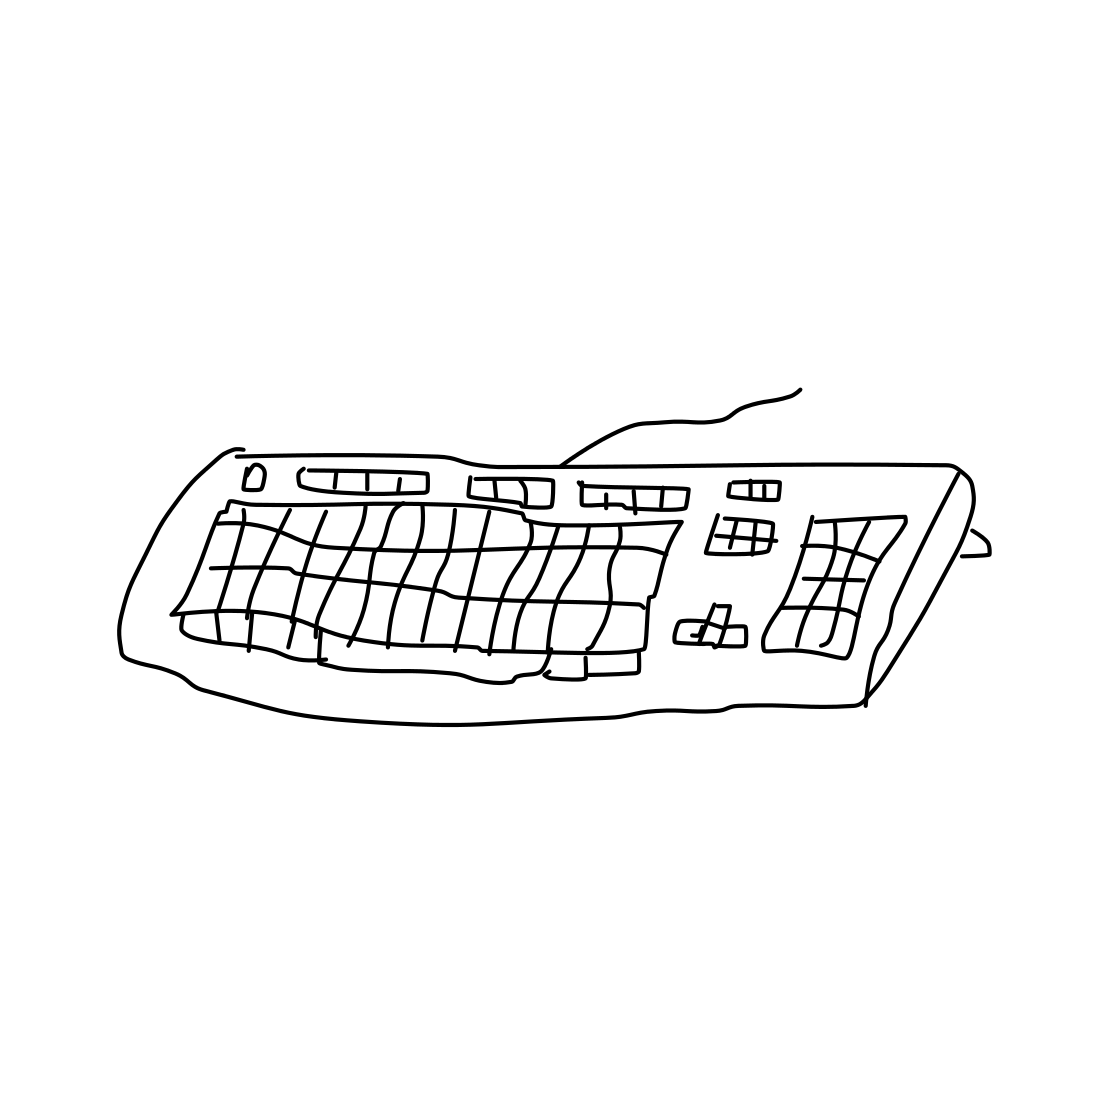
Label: keyboard